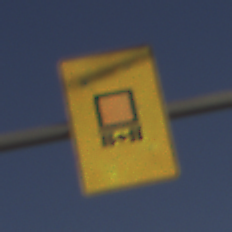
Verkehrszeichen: KennzeichnungspflichtigeFahrzeugeGefaehrlicheGueterOhnePfeilsymbol
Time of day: SunriseSunset
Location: Outdoor (Nature)
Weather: Clear
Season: NotSpecified
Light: Natural